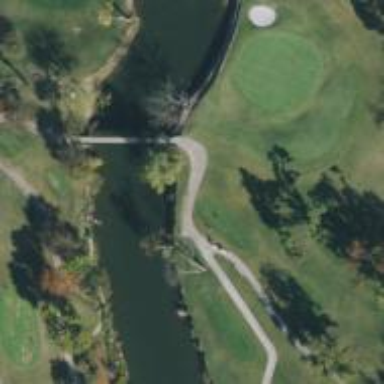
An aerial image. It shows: Path on bridge designed for golf carts.